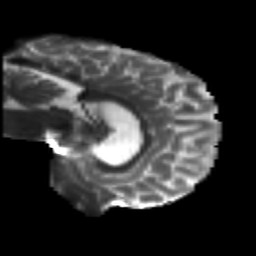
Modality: T2w
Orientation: sagittal
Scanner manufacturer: siemens
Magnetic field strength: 3 T
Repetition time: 8.8 s
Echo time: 0.085 s